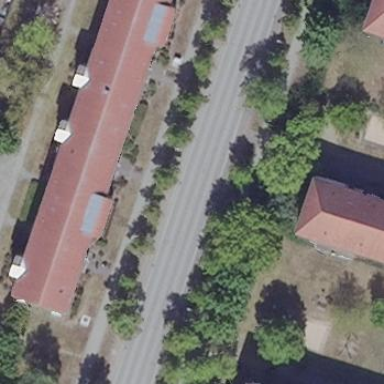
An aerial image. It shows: Building with gabled roof.